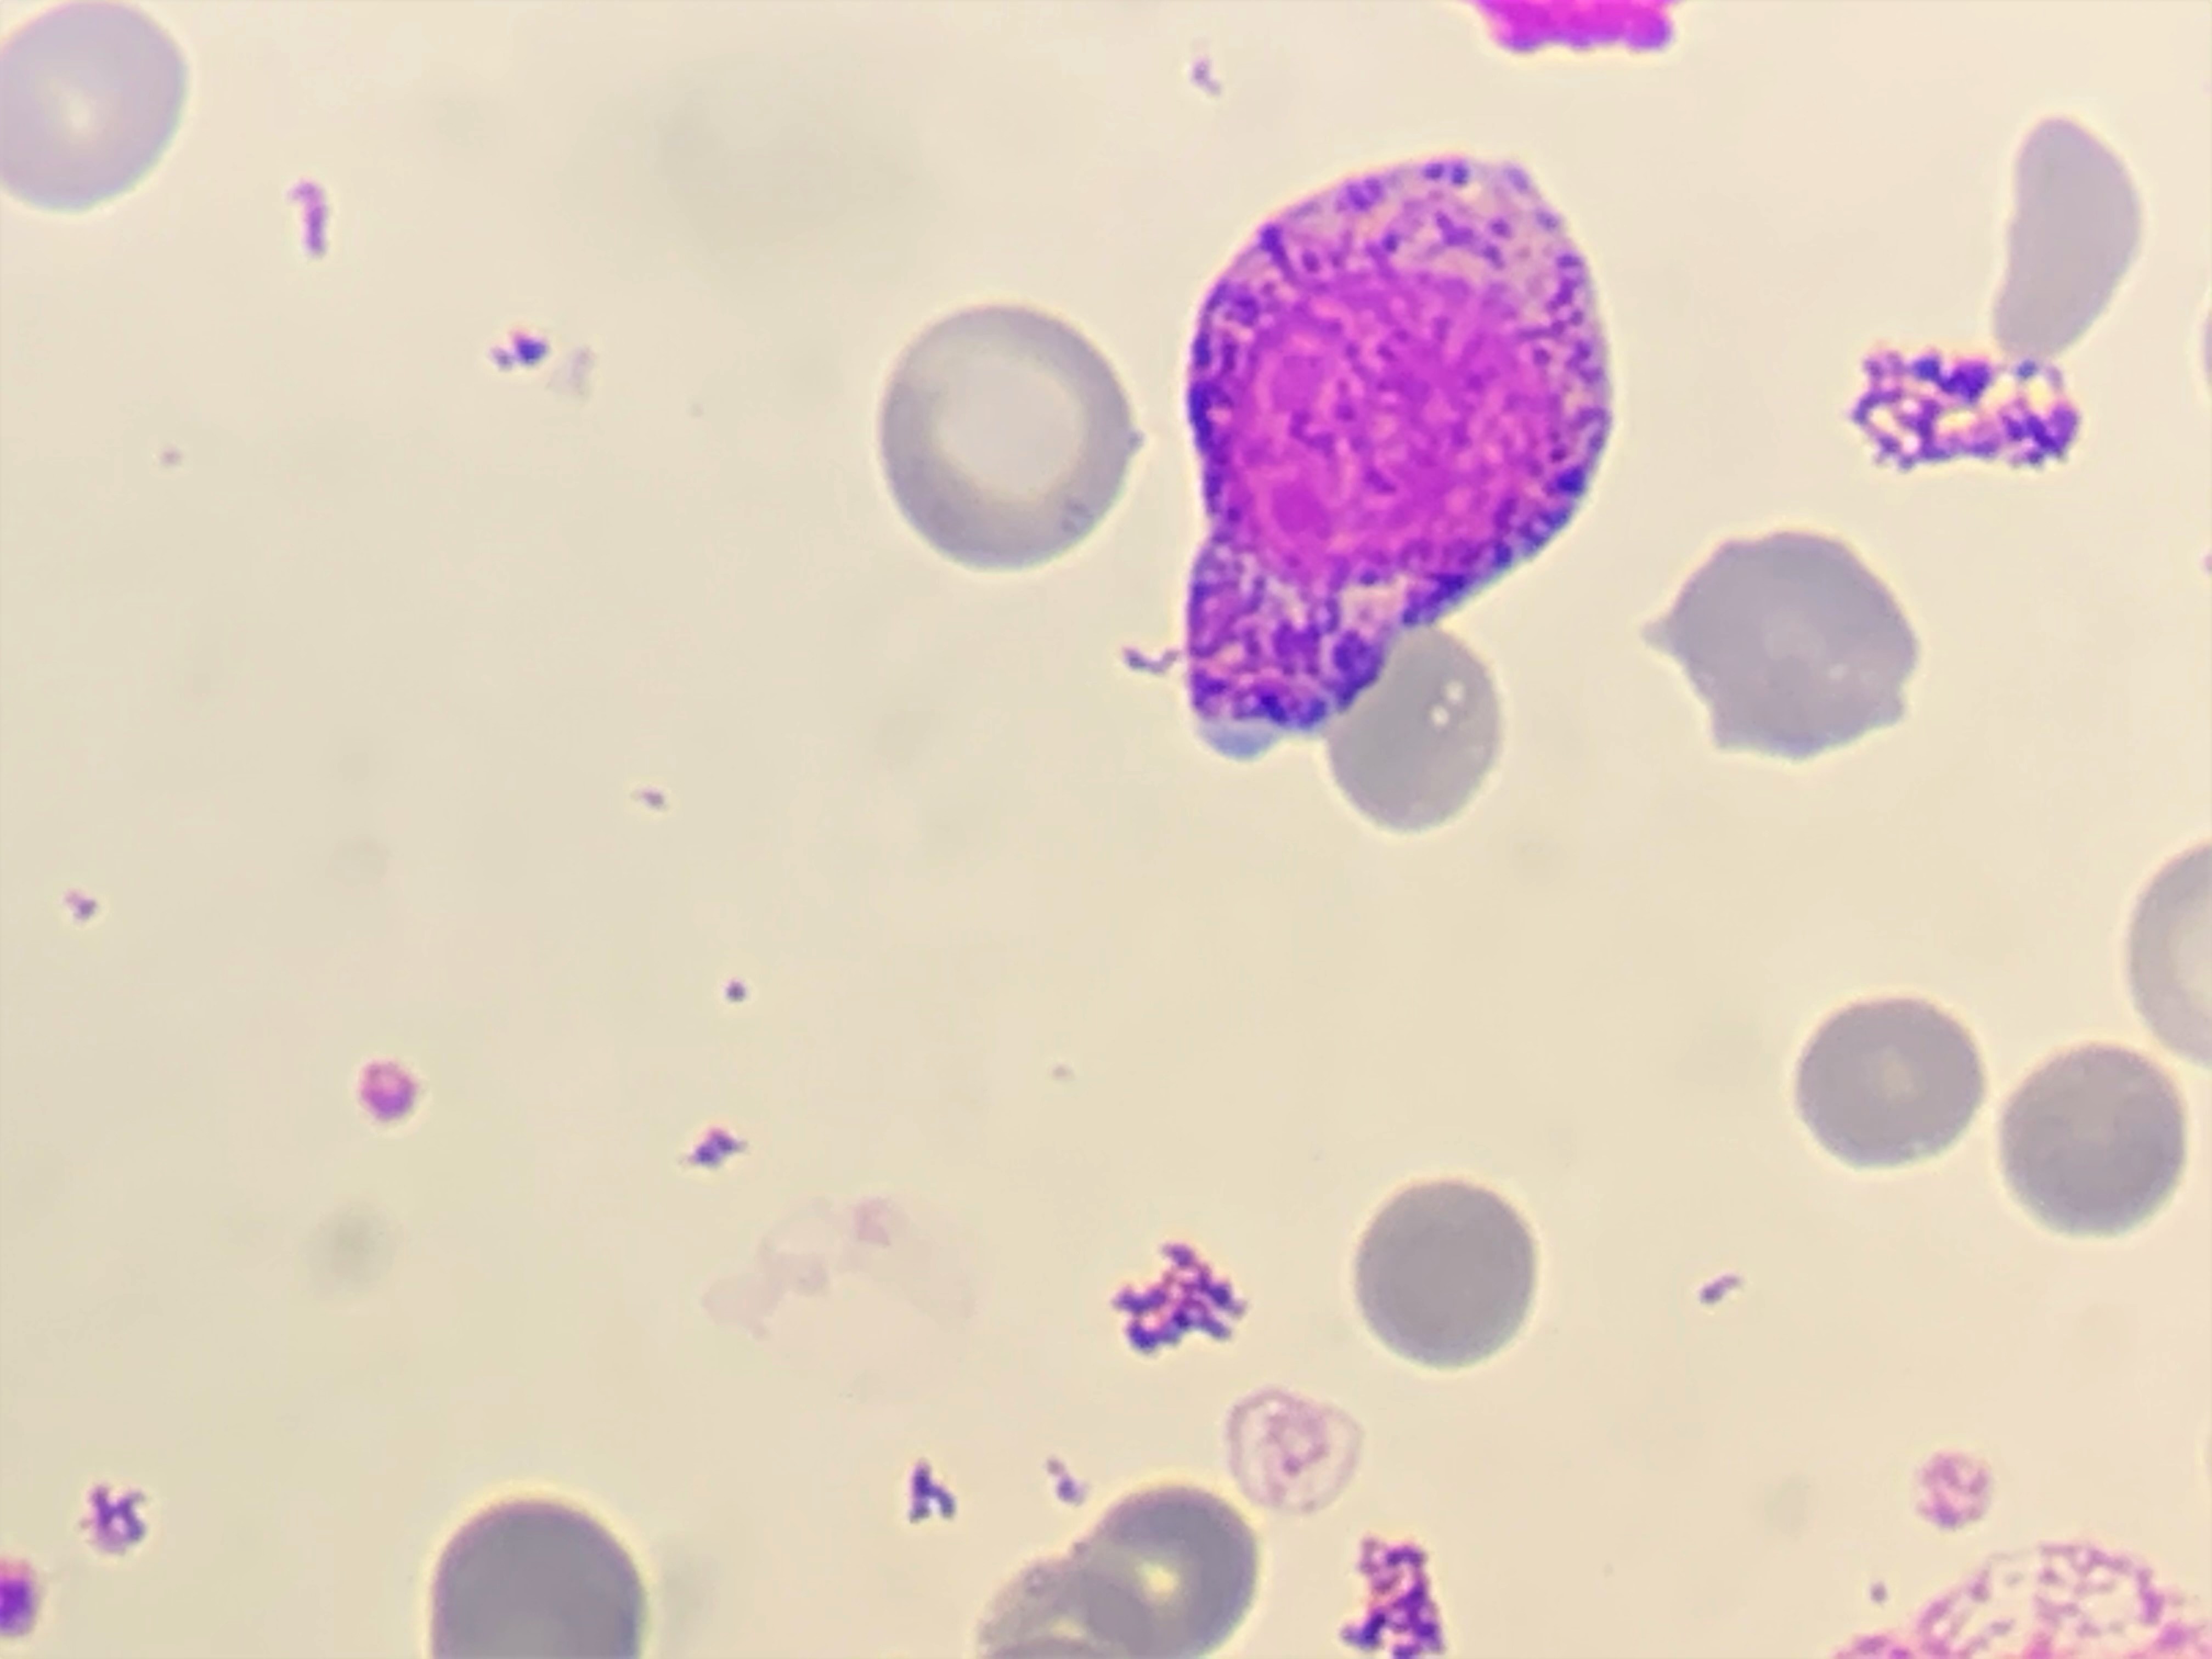
Cell type: MYELOCYTE